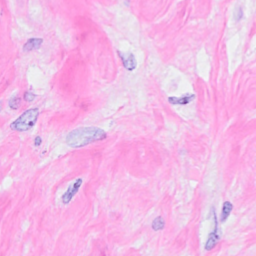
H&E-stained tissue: Breast